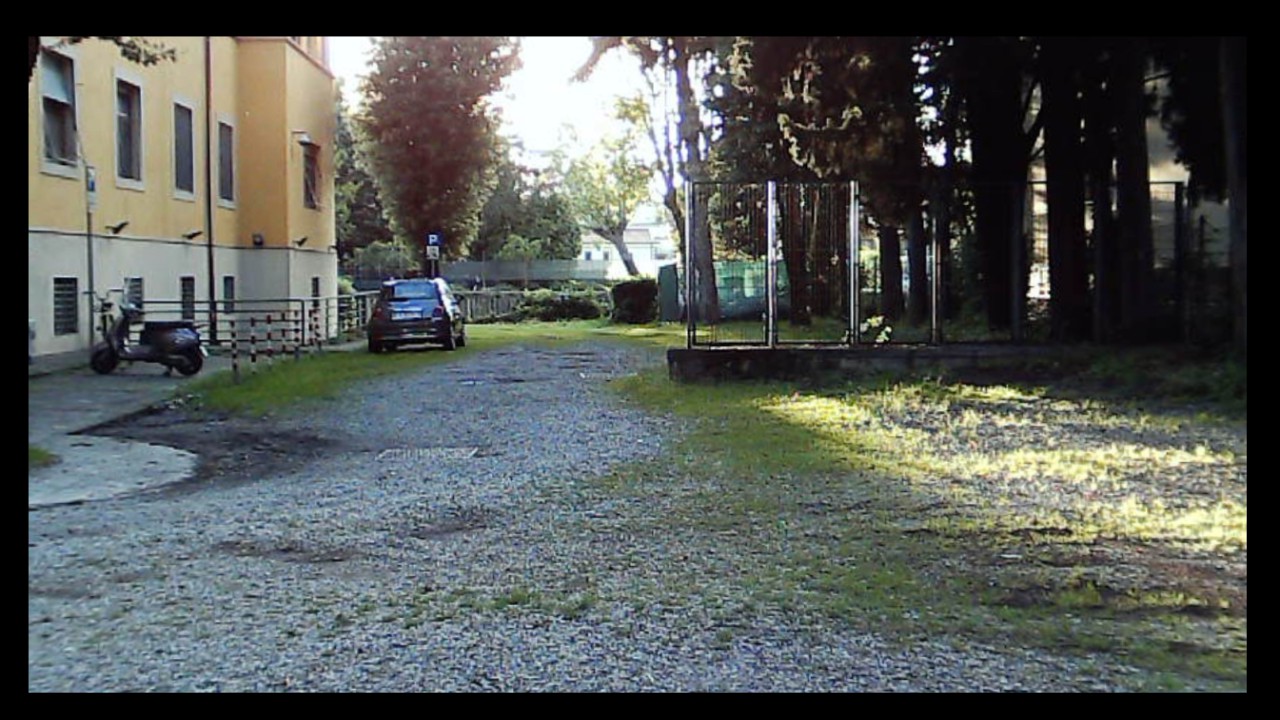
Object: Betafpv air75